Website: apple
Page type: billing-address
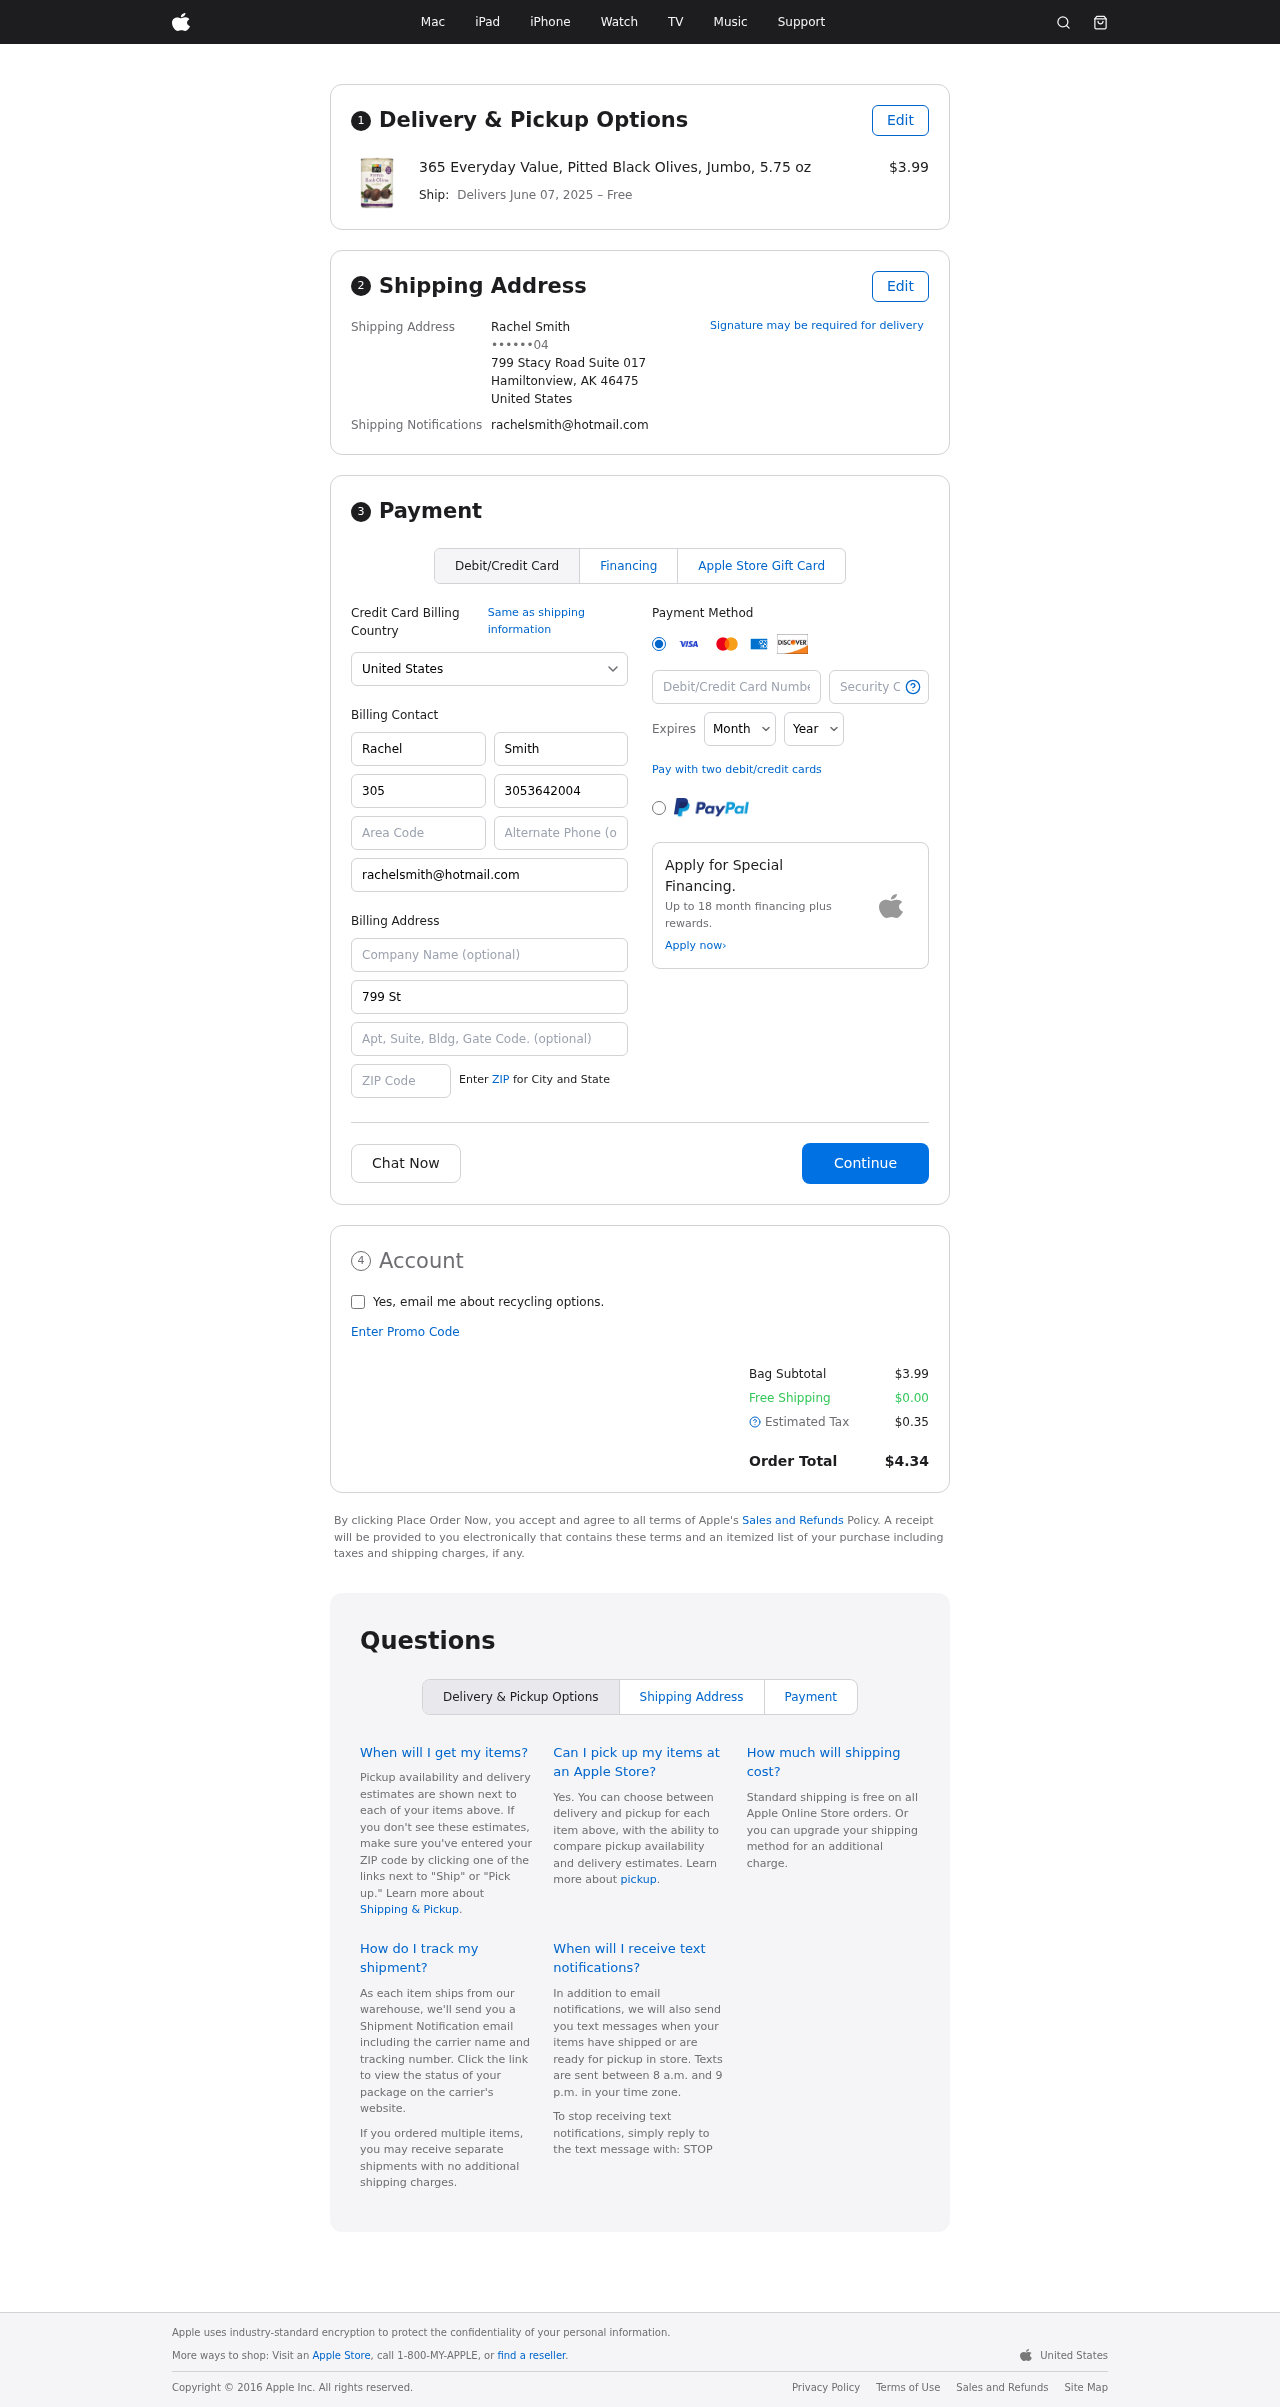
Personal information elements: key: PII_CARD_CVV
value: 917
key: PII_CARD_EXPIRY_MONTH
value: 10
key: PII_CARD_EXPIRY_YEAR
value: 26
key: PII_CARD_NUMBER
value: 4576 1848 6626 4722
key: PII_CITY_STATE_ZIP
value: Hamiltonview, AK 46475
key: PII_COUNTRY
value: United States
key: PII_EMAIL
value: rachelsmith@hotmail.com
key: PII_FULLNAME
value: Rachel Smith
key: PII_STREET
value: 799 Stacy Road Suite 017
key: PII_DOB_MONTH
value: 04
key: PII_BILLING_FIRSTNAME
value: Rachel
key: PII_BILLING_LASTNAME
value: Smith
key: PII_BILLING_PHONE_AREA
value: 305
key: PII_BILLING_PHONE
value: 3053642004
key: PII_BILLING_EMAIL
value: rachelsmith@hotmail.com
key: PII_BILLING_STREET
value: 799 Stacy Road Suite 017
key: PII_BILLING_POSTCODE
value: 46475
Product elements: key: PRODUCT1_NAME
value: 365 Everyday Value, Pitted Black Olives, Jumbo, 5.75 oz
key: PRODUCT1_PRICE
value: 3.99
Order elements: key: ORDER_DELIVERY_DATE
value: June 07, 2025
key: ORDER_SUBTOTAL
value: $3.99
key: ORDER_SHIPPING_COST
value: $0.00
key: ORDER_TAX
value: $0.35
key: ORDER_TOTAL
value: $4.34